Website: home-depot
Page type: review-order
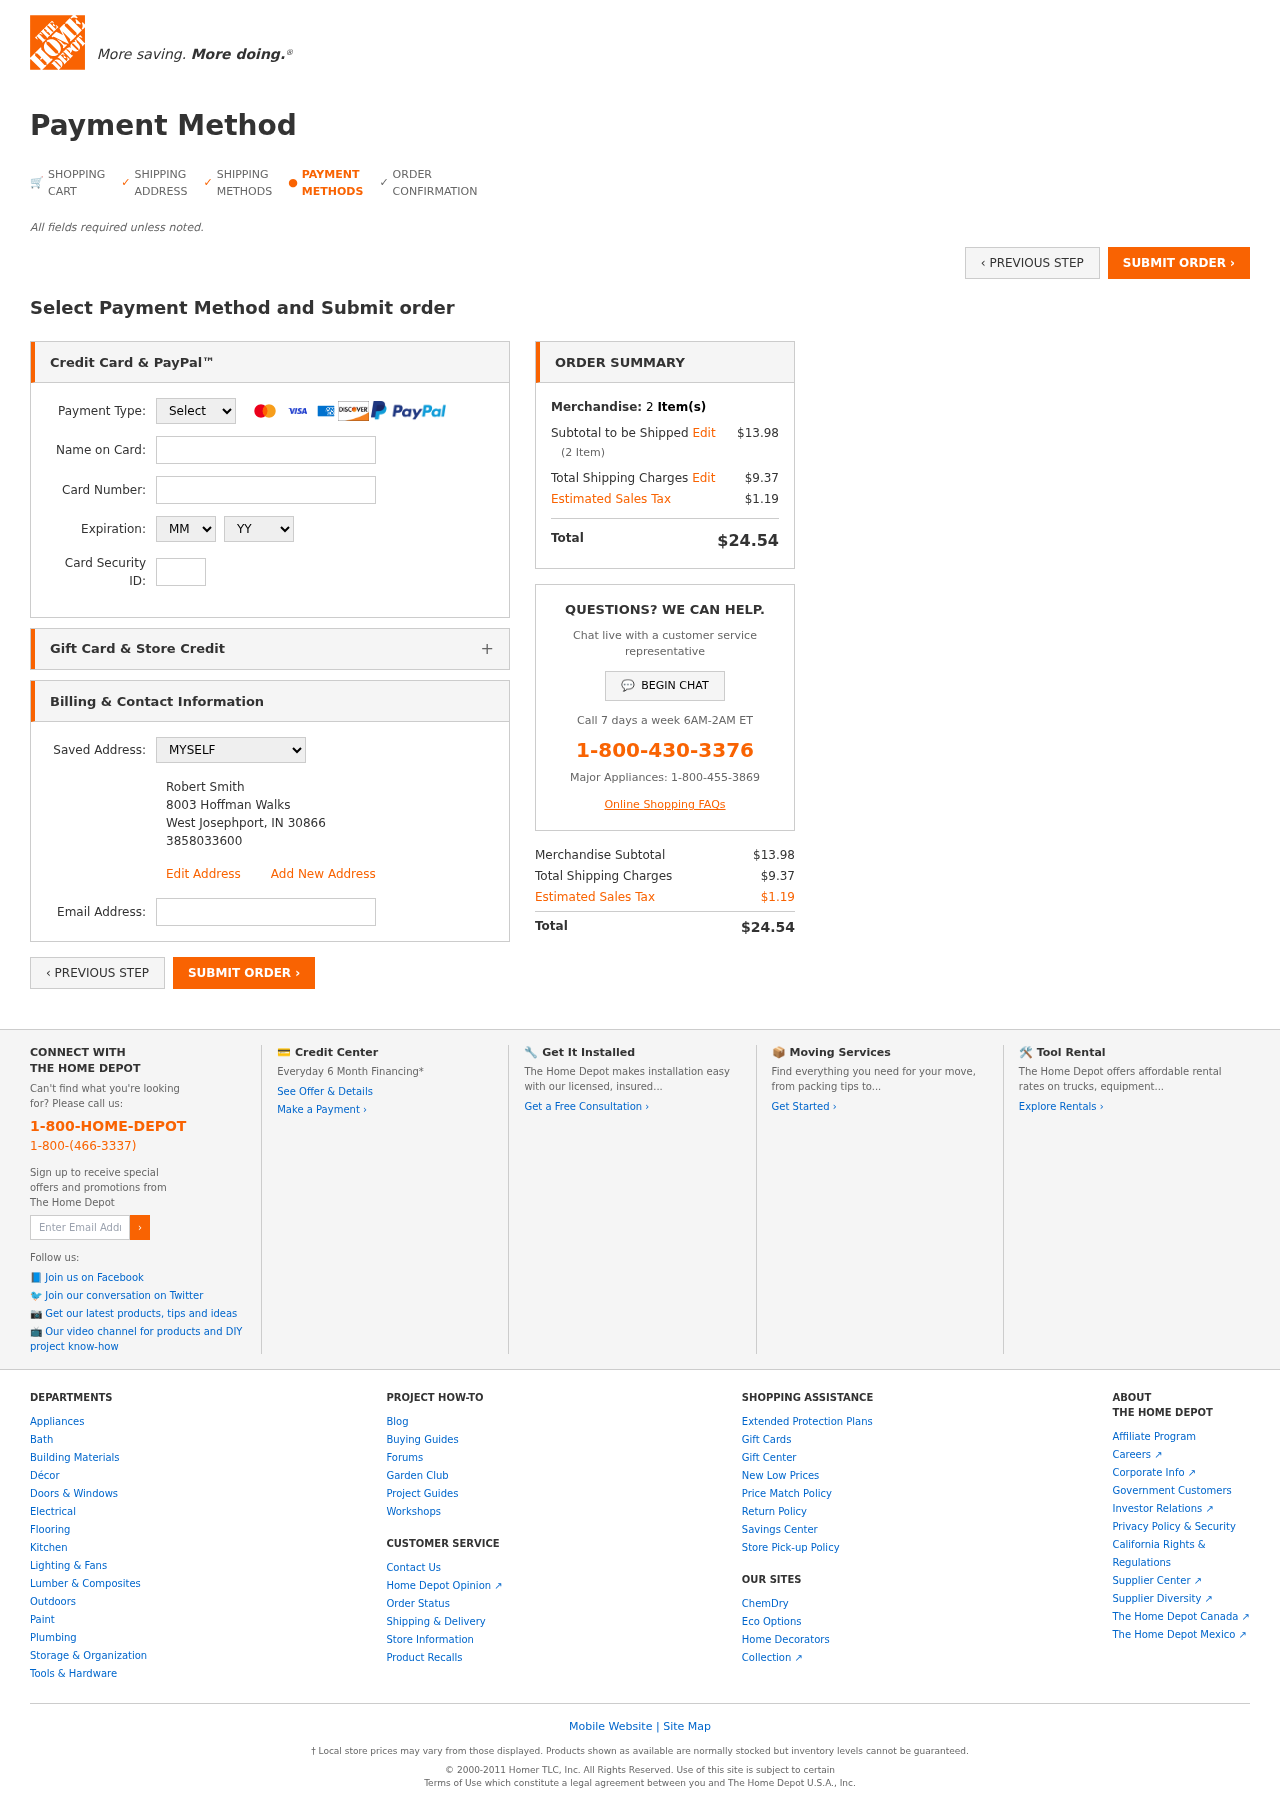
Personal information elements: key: PII_CARD_CVV
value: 1603
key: PII_CARD_EXPIRY_MONTH
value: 01
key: PII_CARD_EXPIRY_YEAR
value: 28
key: PII_CARD_NUMBER
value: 3793 0707 3595 300
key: PII_CARD_TYPE
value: American Express
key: PII_EMAIL
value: robert.smith@hotmail.com
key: PII_FULLNAME
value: Robert Smith
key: PII_FULLNAME2
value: Robert Smith
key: PII_STREET
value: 8003 Hoffman Walks
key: PII_CITY2
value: West Josephport
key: PII_STATE_ABBR2
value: IN
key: PII_POSTCODE
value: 30866
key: PII_POSTCODE_FULL
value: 30866
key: PII_POSTCODE_NUMERIC
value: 30866
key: PII_PHONE2
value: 3858033600
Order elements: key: ORDER_NUM_ITEMS
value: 2
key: ORDER_SUBTOTAL
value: $13.98
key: ORDER_NUM_ITEMS2
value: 2
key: ORDER_SHIPPING_COST
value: $9.37
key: ORDER_TAX
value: $1.19
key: ORDER_TOTAL
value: $24.54
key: ORDER_SUBTOTAL2
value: $13.98
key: ORDER_SHIPPING_COST2
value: $9.37
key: ORDER_TAX2
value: $1.19
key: ORDER_TOTAL2
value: $24.54